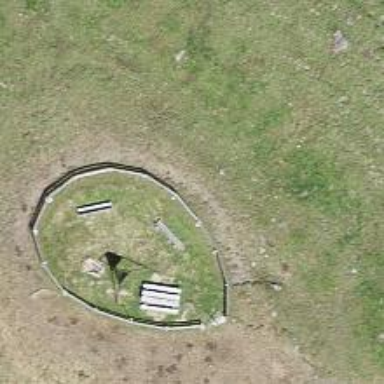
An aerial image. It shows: Bench for seating.